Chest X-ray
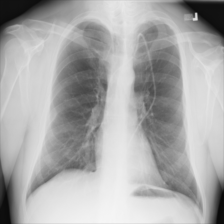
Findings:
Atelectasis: negative
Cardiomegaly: negative
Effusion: negative
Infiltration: negative
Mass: negative
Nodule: positive
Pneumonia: negative
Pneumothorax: negative
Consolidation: negative
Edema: negative
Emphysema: negative
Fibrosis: negative
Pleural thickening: positive
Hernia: negative